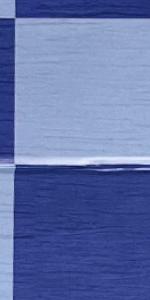
Label: Empty